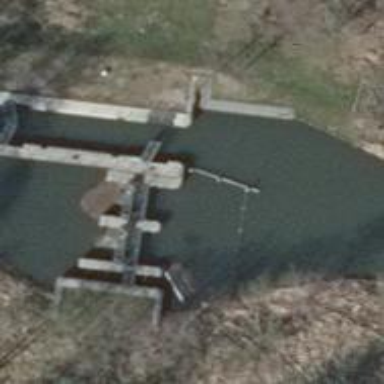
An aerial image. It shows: Lock gate on waterway.